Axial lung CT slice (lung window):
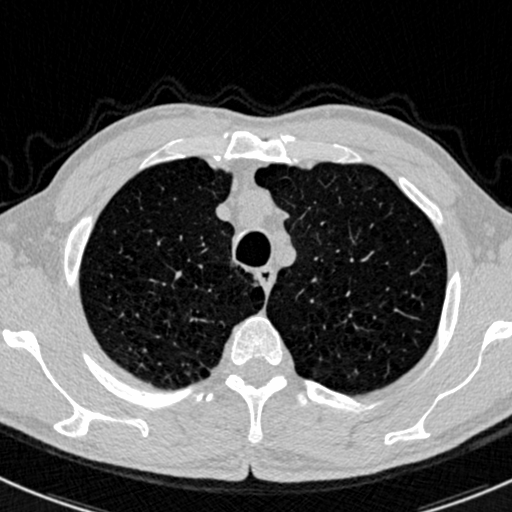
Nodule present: no